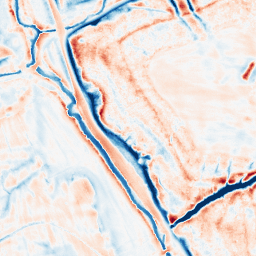
Category: edge_preserving
Decomposition family: bilateral
Decomposition parameters: d: 21
sigma_color: 100
sigma_space: 25
Upsampling method: sinc_blackman
Upsampling parameters: scale: 4
kernel_size: 16
Upsampling scale: 4